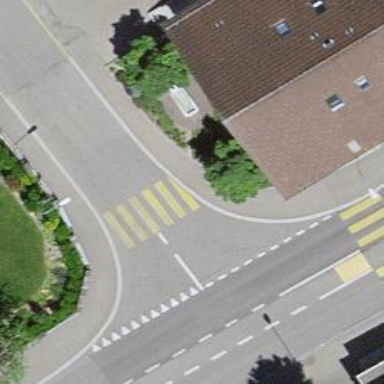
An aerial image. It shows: Marked crossing with zebra markings.